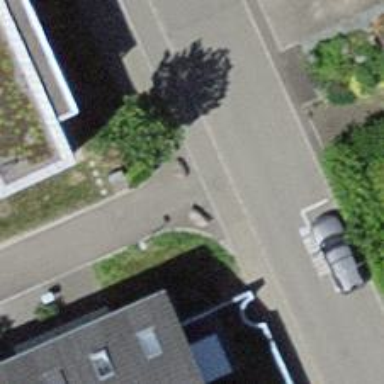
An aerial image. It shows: Bollard barrier.